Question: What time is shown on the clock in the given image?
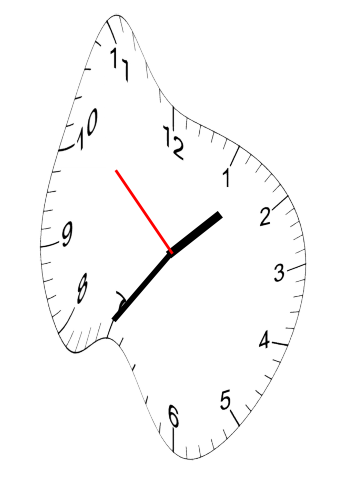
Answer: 01:35:52